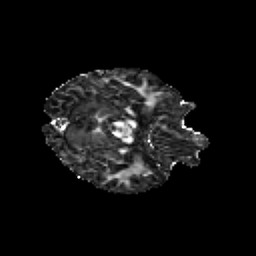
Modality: FA
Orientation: axial
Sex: female
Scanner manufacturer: siemens
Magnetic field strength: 3 T
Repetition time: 5 s
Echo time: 0.071 s